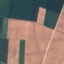
Land use / land cover class: AnnualCrop